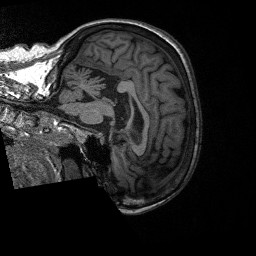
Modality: T1w
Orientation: sagittal
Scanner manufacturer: siemens
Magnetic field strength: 3 T
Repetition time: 2.3 s
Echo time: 0.00226 s